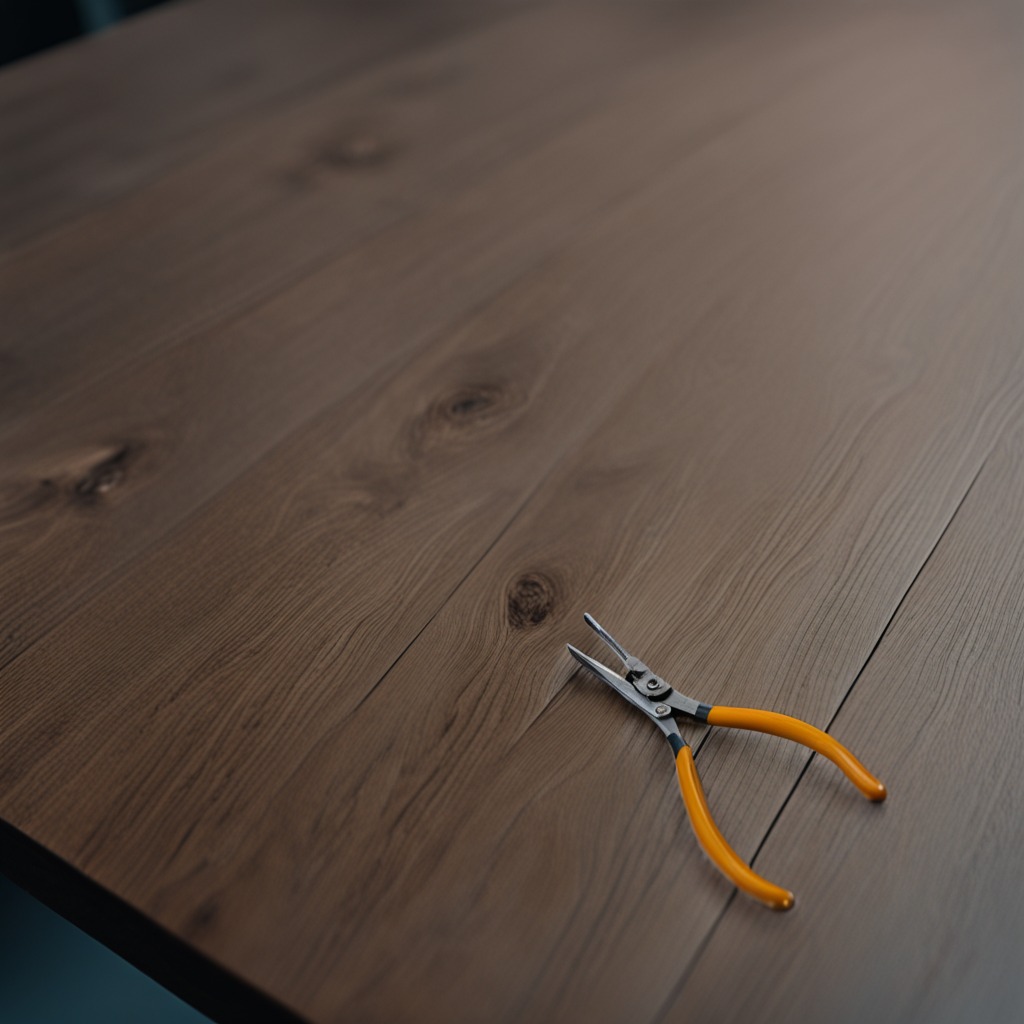
A plier lying on a table with faint burn marks in a small garage at twilight